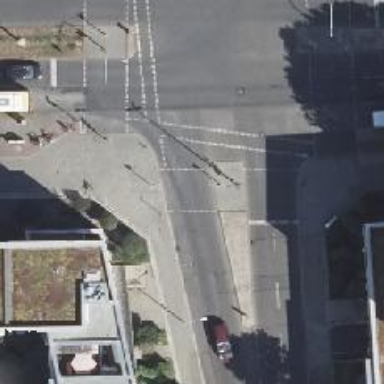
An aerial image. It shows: Crossing with traffic signals.